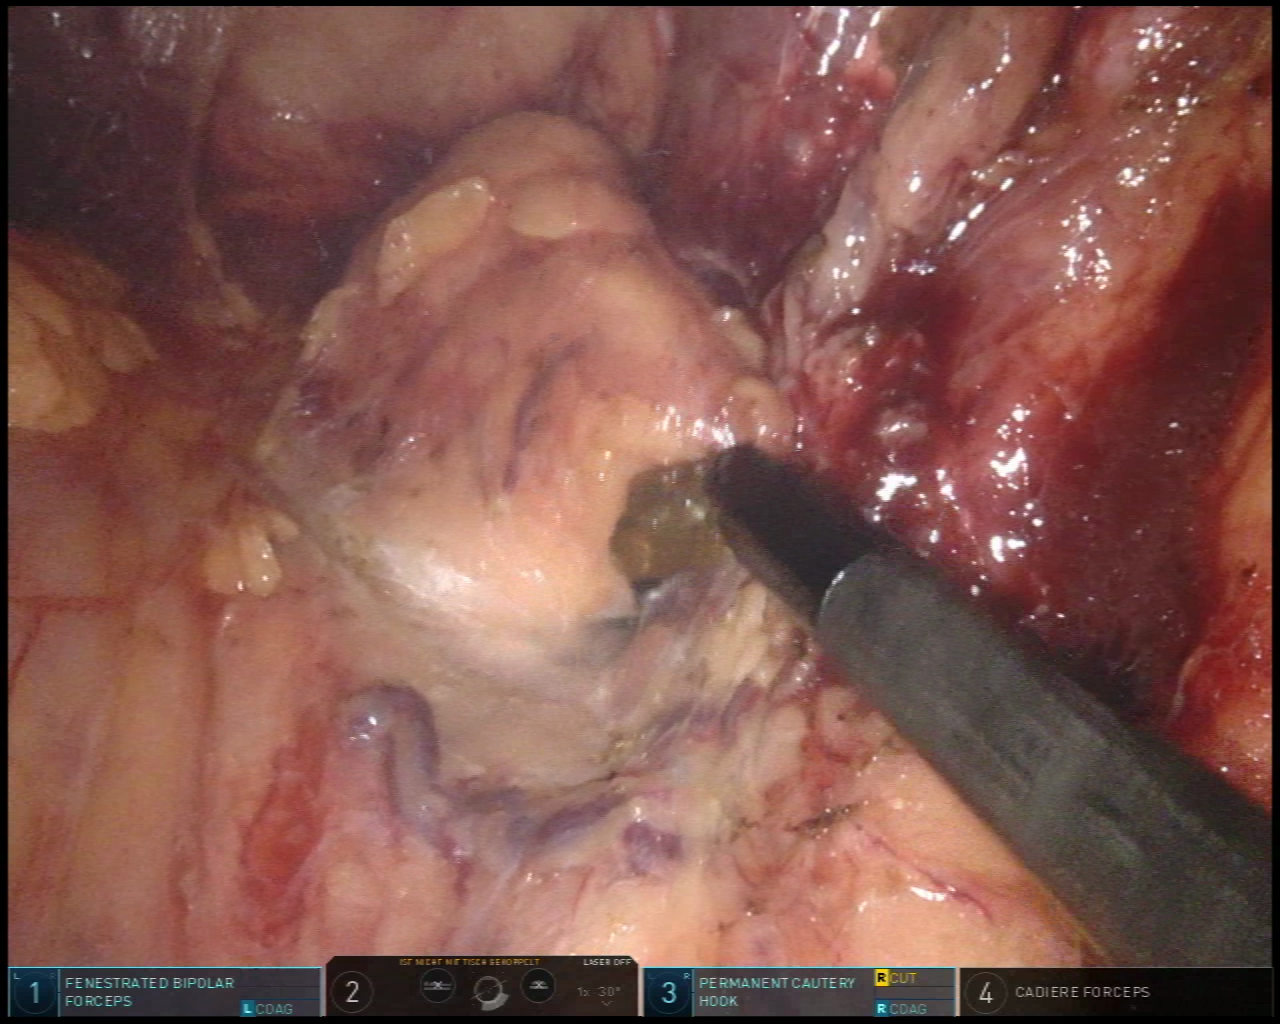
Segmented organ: ureter
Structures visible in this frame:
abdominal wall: no
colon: yes
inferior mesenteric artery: no
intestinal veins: no
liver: no
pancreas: no
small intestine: no
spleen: no
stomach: no
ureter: yes
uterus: no
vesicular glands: no